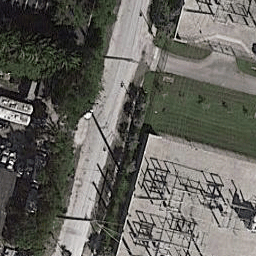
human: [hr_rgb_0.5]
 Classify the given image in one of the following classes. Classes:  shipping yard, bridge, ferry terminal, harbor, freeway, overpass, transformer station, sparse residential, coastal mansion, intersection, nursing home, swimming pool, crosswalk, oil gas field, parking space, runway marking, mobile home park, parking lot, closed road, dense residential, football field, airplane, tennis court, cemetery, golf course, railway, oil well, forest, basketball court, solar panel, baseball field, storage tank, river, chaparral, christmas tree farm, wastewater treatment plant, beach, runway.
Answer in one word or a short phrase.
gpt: transformer station